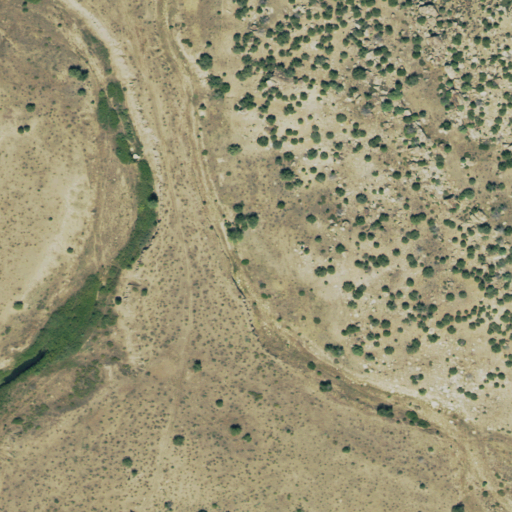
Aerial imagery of valley in Colorado named Poitrey Canyon containing shrub and grassland